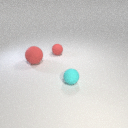
small cyan rubber sphere to the right of large red rubber sphere